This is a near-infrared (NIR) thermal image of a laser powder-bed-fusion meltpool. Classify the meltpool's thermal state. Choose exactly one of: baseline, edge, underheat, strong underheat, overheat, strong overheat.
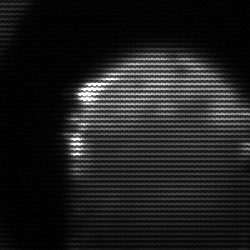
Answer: edge